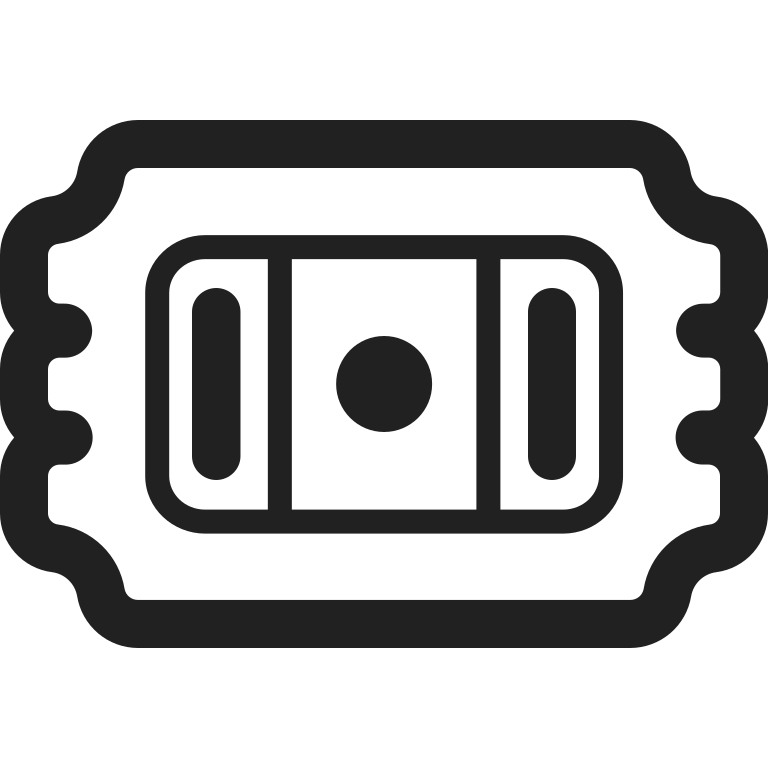
admission tickets high contrast